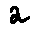
Label: 2